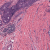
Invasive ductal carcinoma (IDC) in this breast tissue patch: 1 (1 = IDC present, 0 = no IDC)